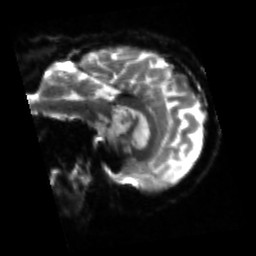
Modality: sbref
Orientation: sagittal
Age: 68
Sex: male
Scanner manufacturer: siemens
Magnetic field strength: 3 T
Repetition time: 4.71 s
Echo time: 0.0906 s